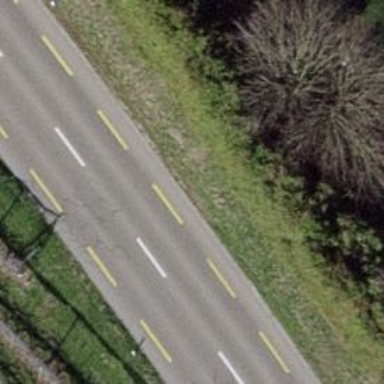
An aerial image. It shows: Primary highway with soft cycle lane made of asphalt.